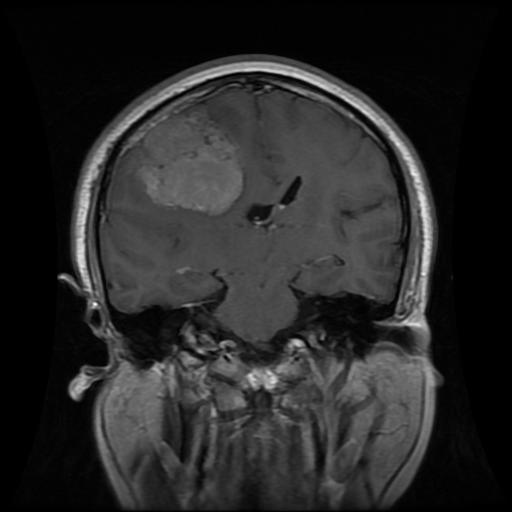
Label: meningioma